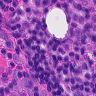
Metastatic tissue present: no